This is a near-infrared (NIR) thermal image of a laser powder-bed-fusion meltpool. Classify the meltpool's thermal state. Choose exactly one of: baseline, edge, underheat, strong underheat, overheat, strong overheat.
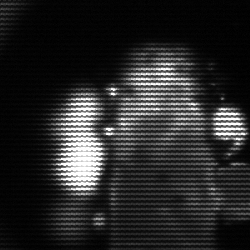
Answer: strong underheat